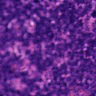
Metastatic tissue present: yes